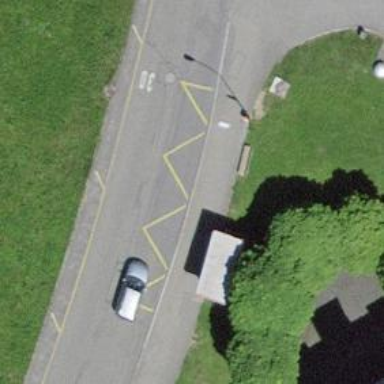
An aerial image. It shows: Bus stop with platform for public transport.